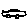
Label: car